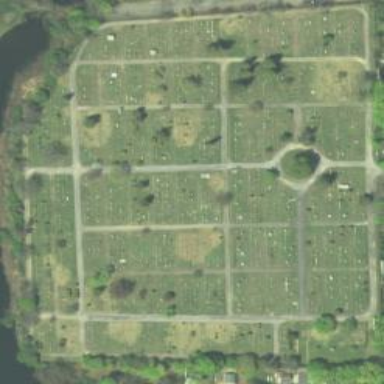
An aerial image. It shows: Cemetery.